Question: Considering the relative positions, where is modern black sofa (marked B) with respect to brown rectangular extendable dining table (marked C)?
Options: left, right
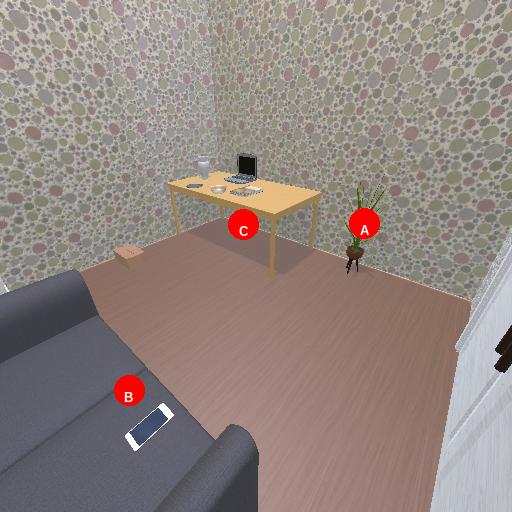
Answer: left